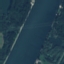
Land use / land cover class: River